Interaction volume radius: 10 \u00c5
Interaction volume height: 15 \u00c5
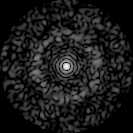
Disorder parameter: 0.8221